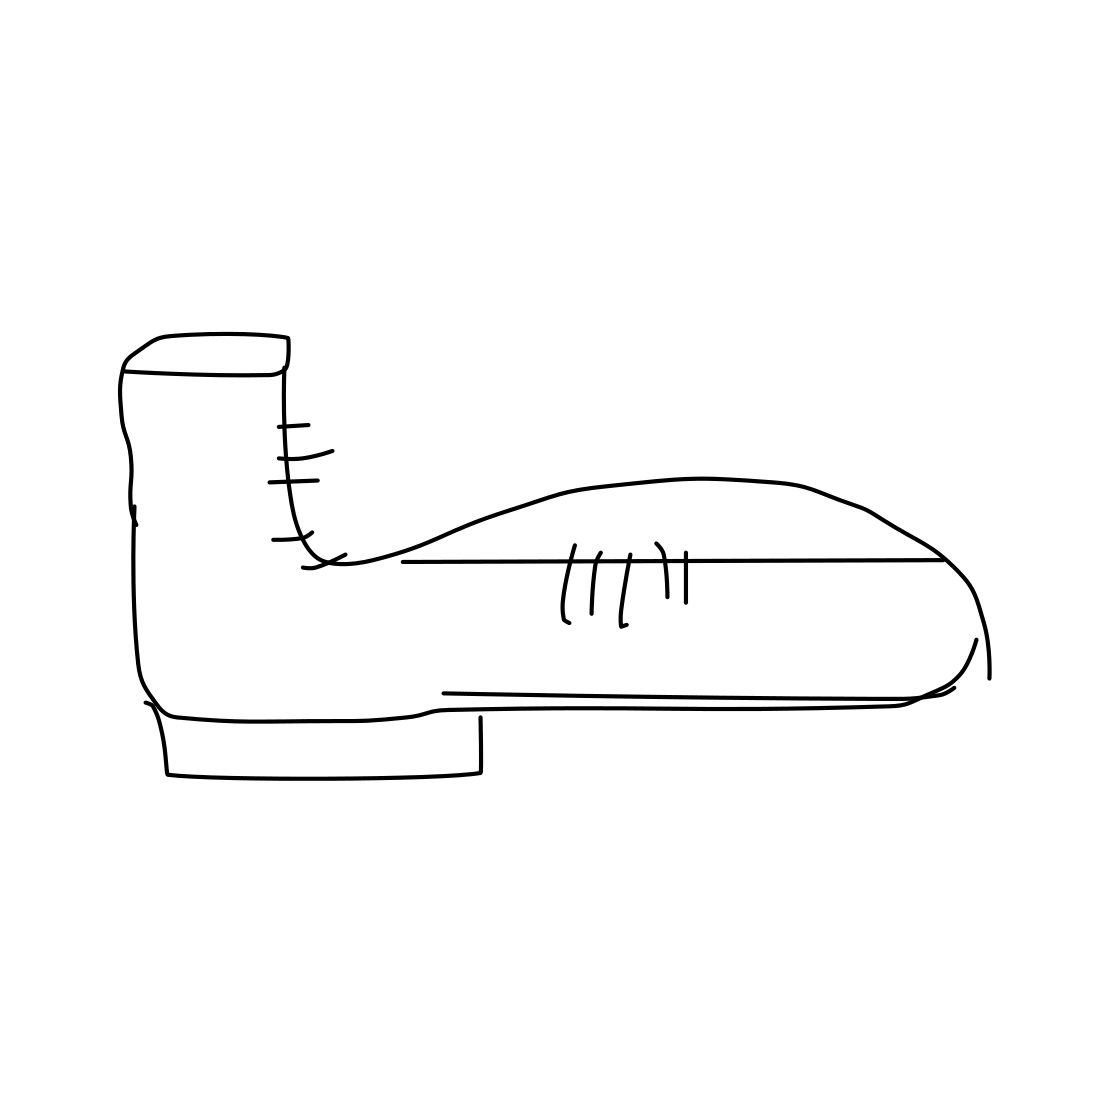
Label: shoe